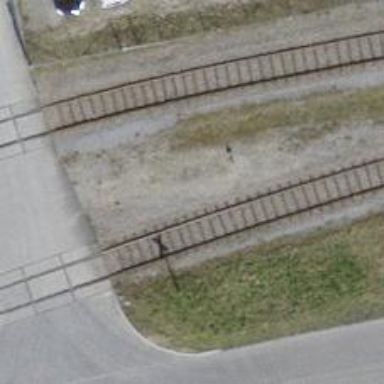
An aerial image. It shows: Rail spur service.